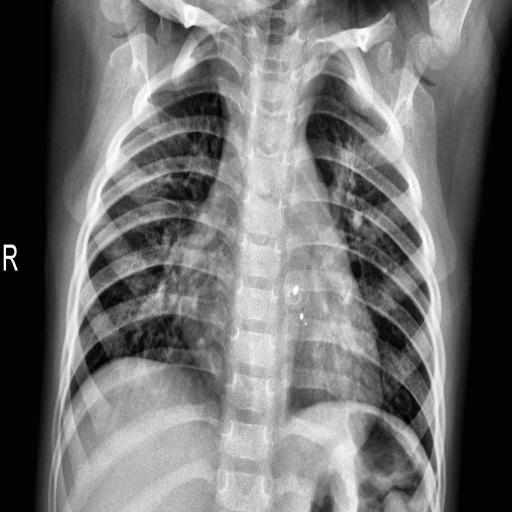
Finding: PNEUMONIA